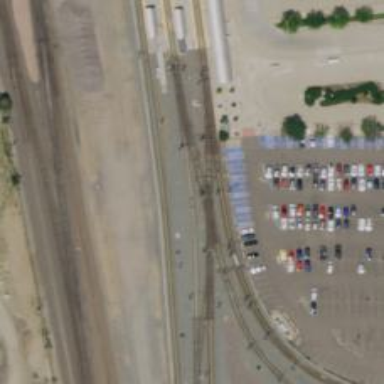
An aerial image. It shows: Railway crossing.